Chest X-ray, AP view. Patient: 88 years old, sex M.
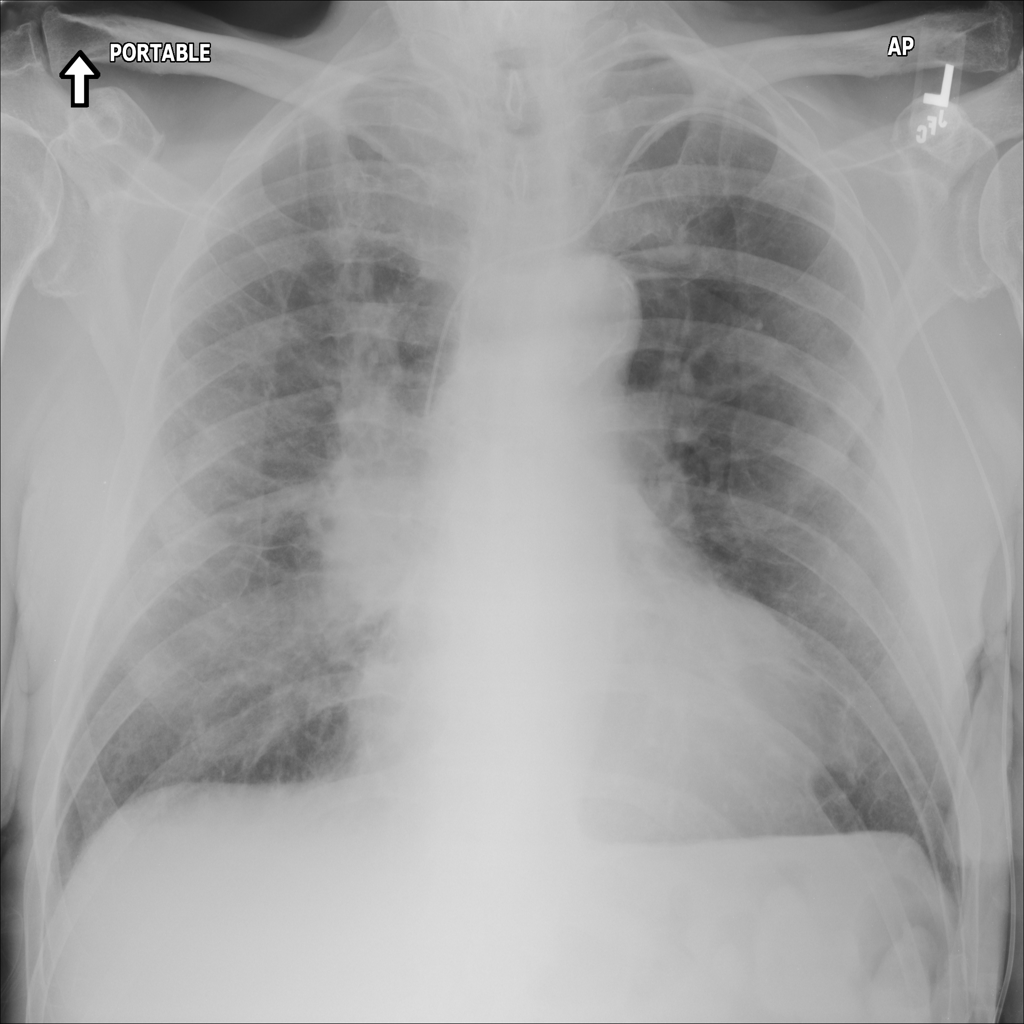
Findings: Consolidation, Mass, Nodule